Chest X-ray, PA view. Patient: 65 years old, sex F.
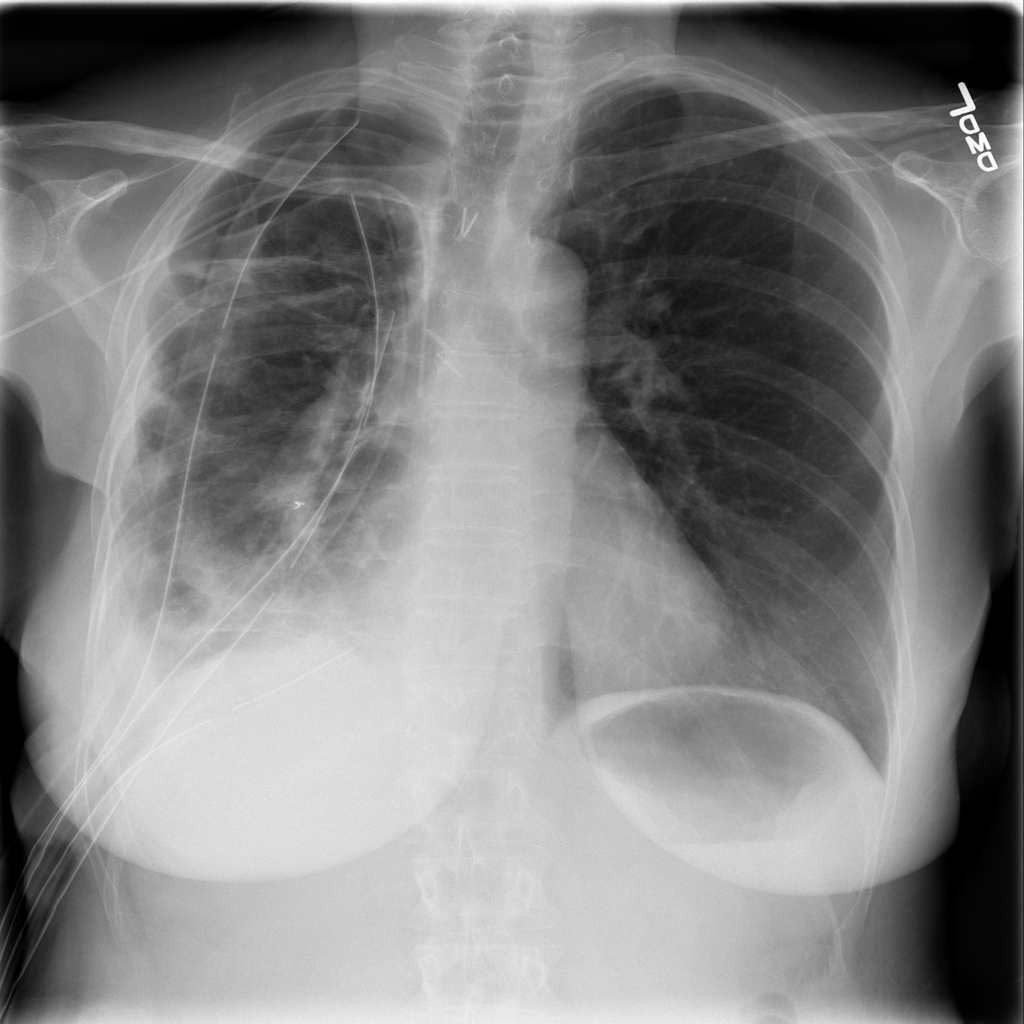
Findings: Pneumothorax